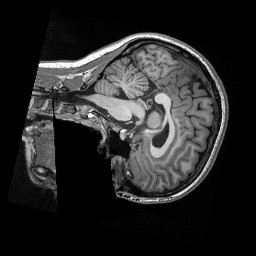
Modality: T1w
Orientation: sagittal
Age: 21
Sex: female
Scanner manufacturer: siemens
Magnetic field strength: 3 T
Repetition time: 2.3 s
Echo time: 0.00308 s